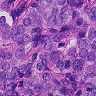
Metastatic tissue present: yes